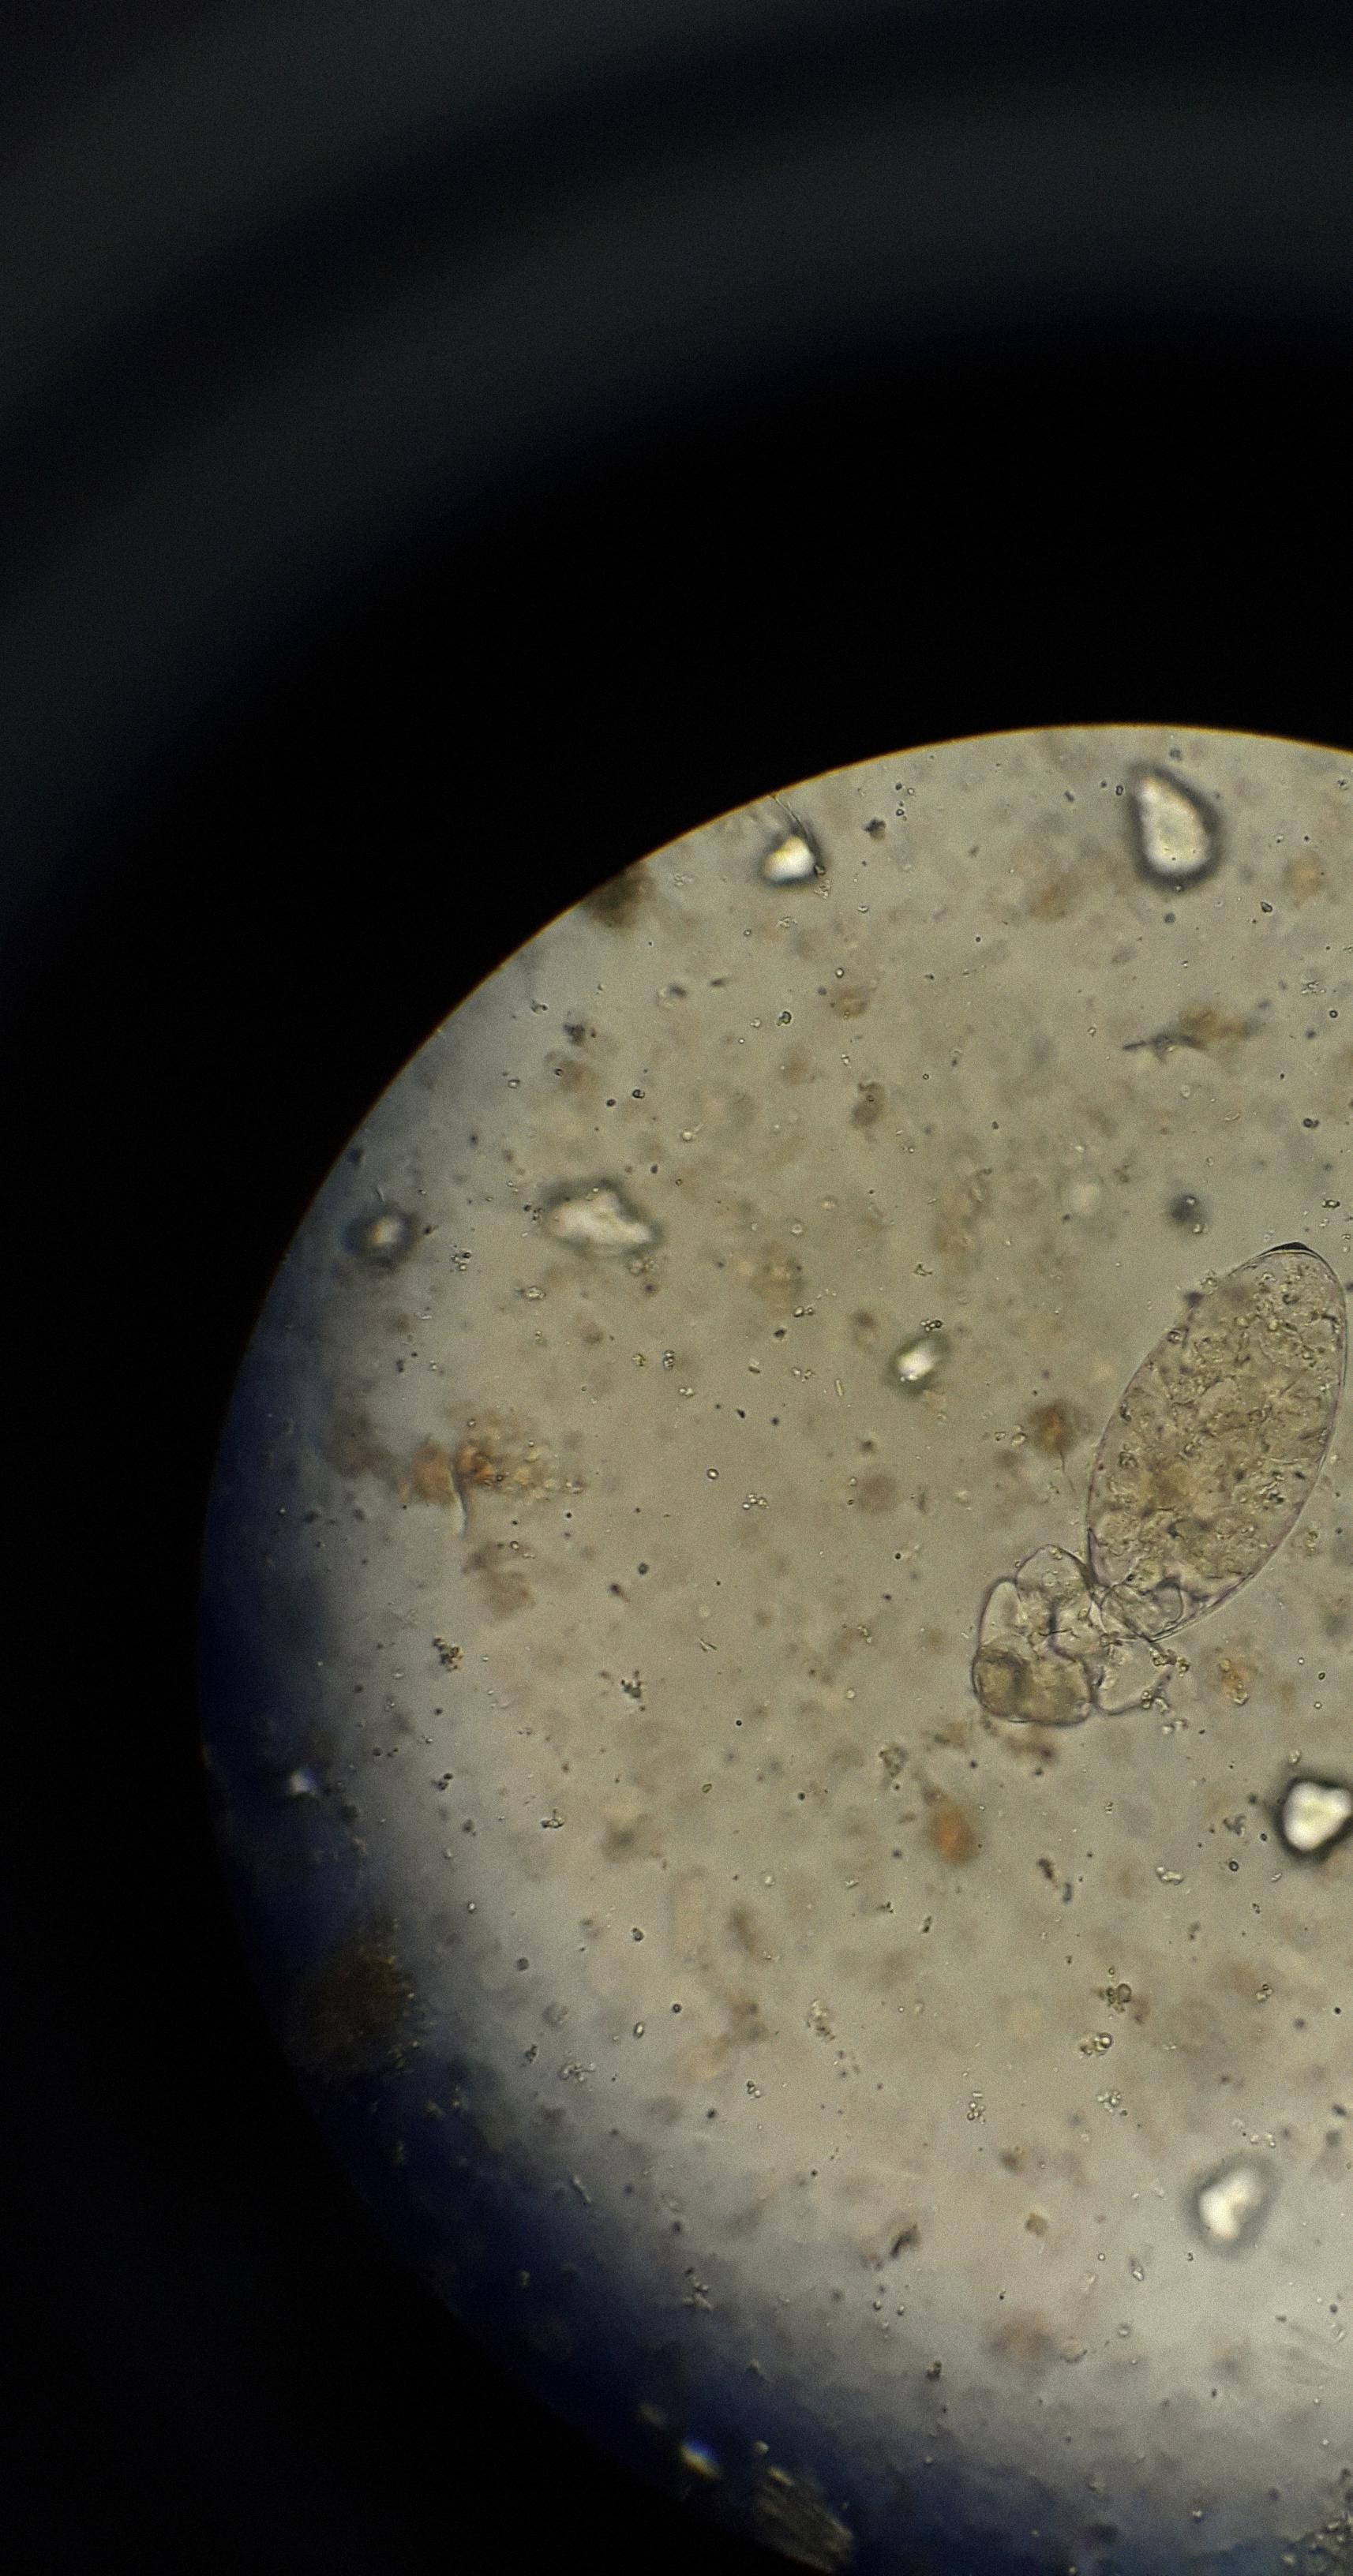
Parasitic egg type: Fasciolopsis buski